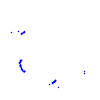
Particle: proton